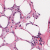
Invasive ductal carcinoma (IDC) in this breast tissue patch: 0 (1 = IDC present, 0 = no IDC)